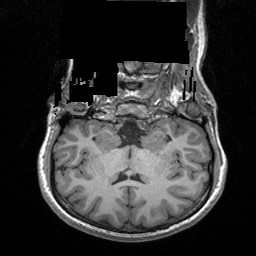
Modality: T1w
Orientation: sagittal